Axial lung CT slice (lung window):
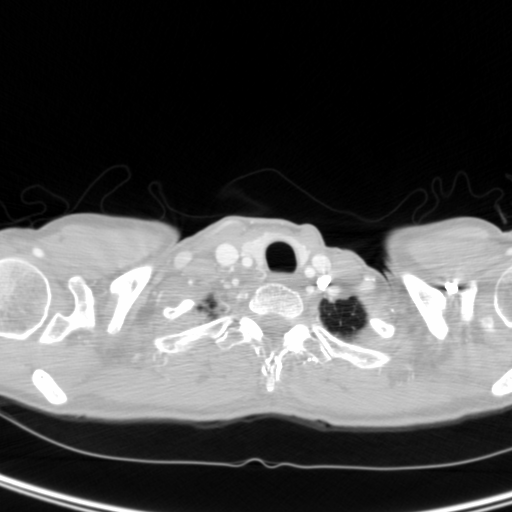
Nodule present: no